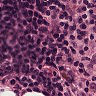
Metastatic tissue present: no